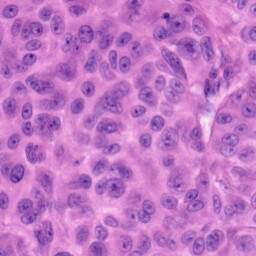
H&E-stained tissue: Skin